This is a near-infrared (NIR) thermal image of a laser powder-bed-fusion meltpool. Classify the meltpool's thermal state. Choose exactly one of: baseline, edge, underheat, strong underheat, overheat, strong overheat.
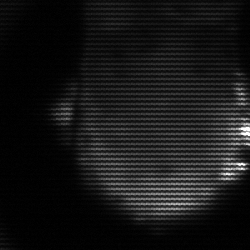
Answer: edge